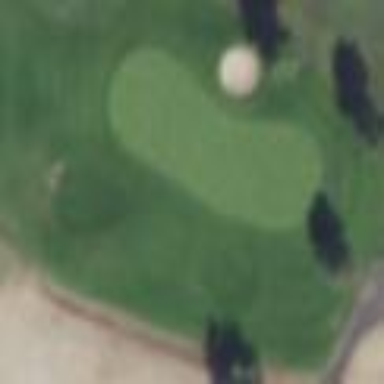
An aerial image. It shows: Golf rough area.